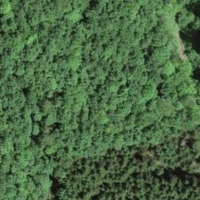
EUNIS habitat code: 41
Species observed at this site:
Lathyrus vernus
Melittis melissophyllum